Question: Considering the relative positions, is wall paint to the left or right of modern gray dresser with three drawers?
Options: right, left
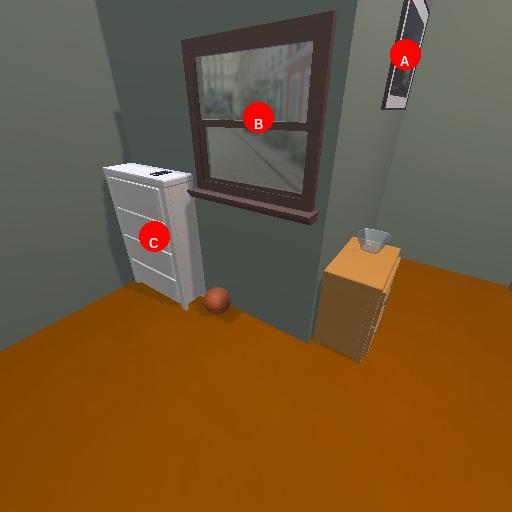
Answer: right